Interaction volume radius: 5 \u00c5
Interaction volume height: 40 \u00c5
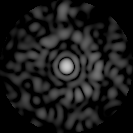
Disorder parameter: 0.8455